Interaction volume radius: 5 \u00c5
Interaction volume height: 15 \u00c5
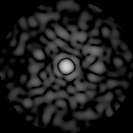
Disorder parameter: 0.868